Field crop: maize
Growth stage: 1
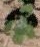
Species: chenopodium